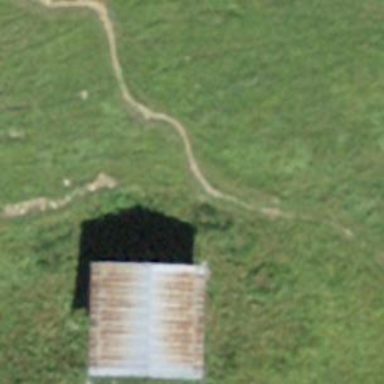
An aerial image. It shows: Grassy path with grade 3 tracktype.